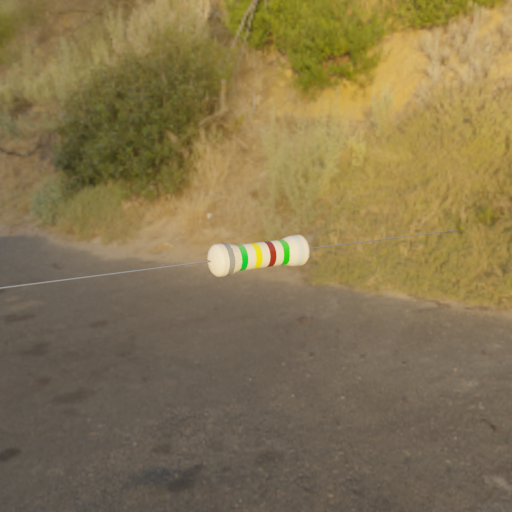
Resistor colour bands (in order): gray, green, yellow, brown, green, silver